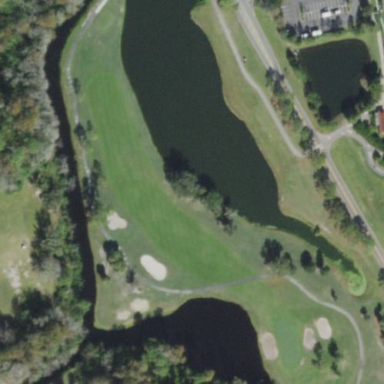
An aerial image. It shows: Water hazard on golf course. The hazard is natural water feature.